Interaction volume radius: 5 \u00c5
Interaction volume height: 30 \u00c5
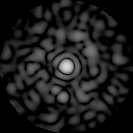
Disorder parameter: 0.8636